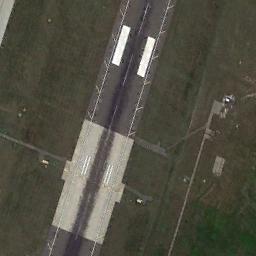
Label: runway